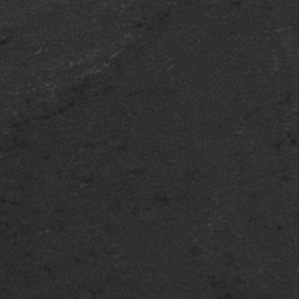
Label: frost